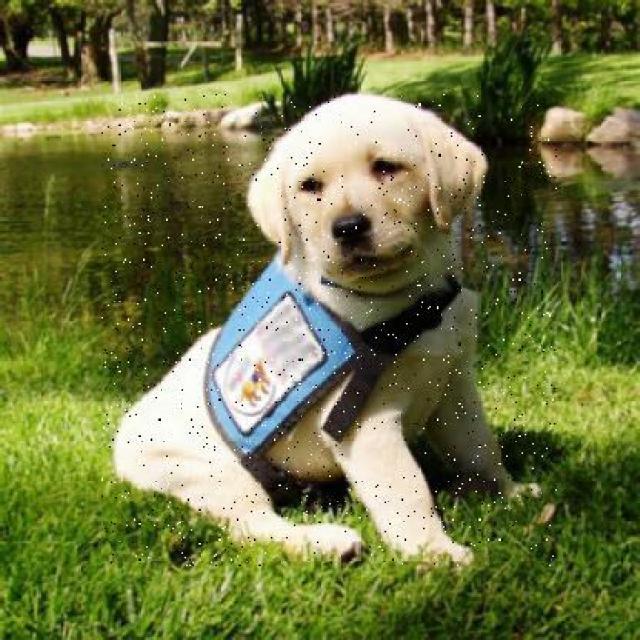
Healthy canine skin — no visible lesions, inflammation, or abnormalities. The skin and coat appear normal.